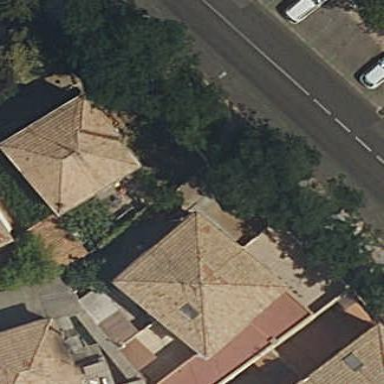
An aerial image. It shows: Simple and straightforward house.